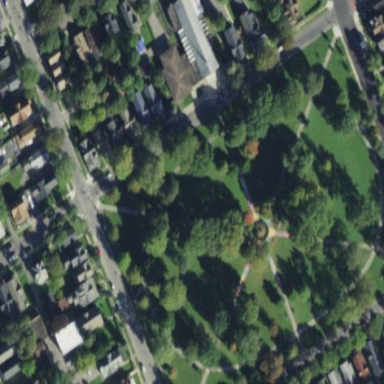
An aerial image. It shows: Lovely park for leisure and relaxation.